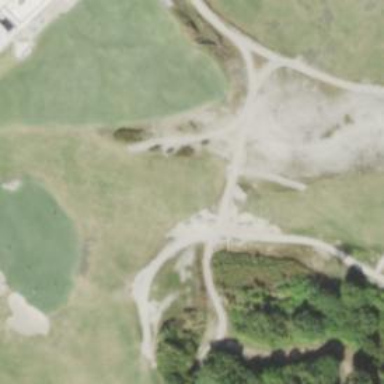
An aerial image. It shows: Footway that serves as golf path.